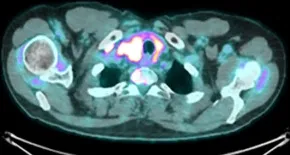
Representative images from patients in this case series. (C) PET/CT imaging from a 40-year-old male never smoker with stage IVB NSCLC with an adenosquamous histology harboring an EML4-ALK fusion prior to treatment with single agent pemetrexed.
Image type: radiology (pet)